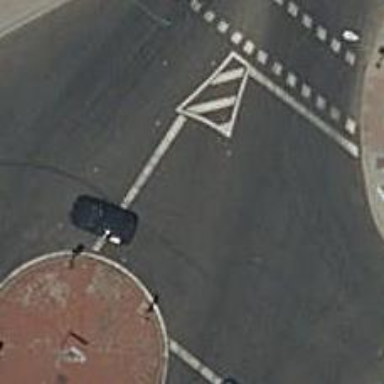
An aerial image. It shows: Tertiary road that leads to roundabout.